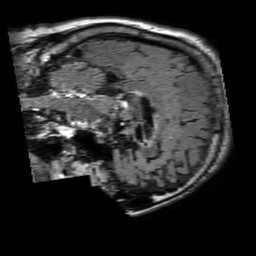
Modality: FLAIR
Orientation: sagittal
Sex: male
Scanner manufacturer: philips
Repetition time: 11 s
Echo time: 0.125 s